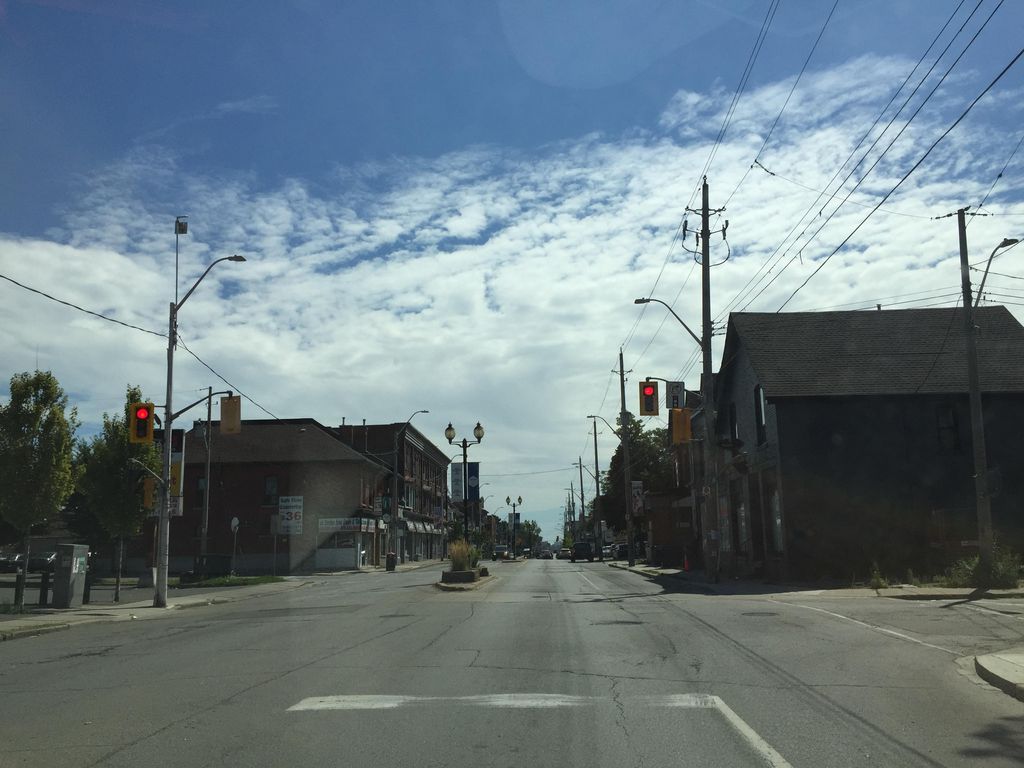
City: hamilton